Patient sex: M
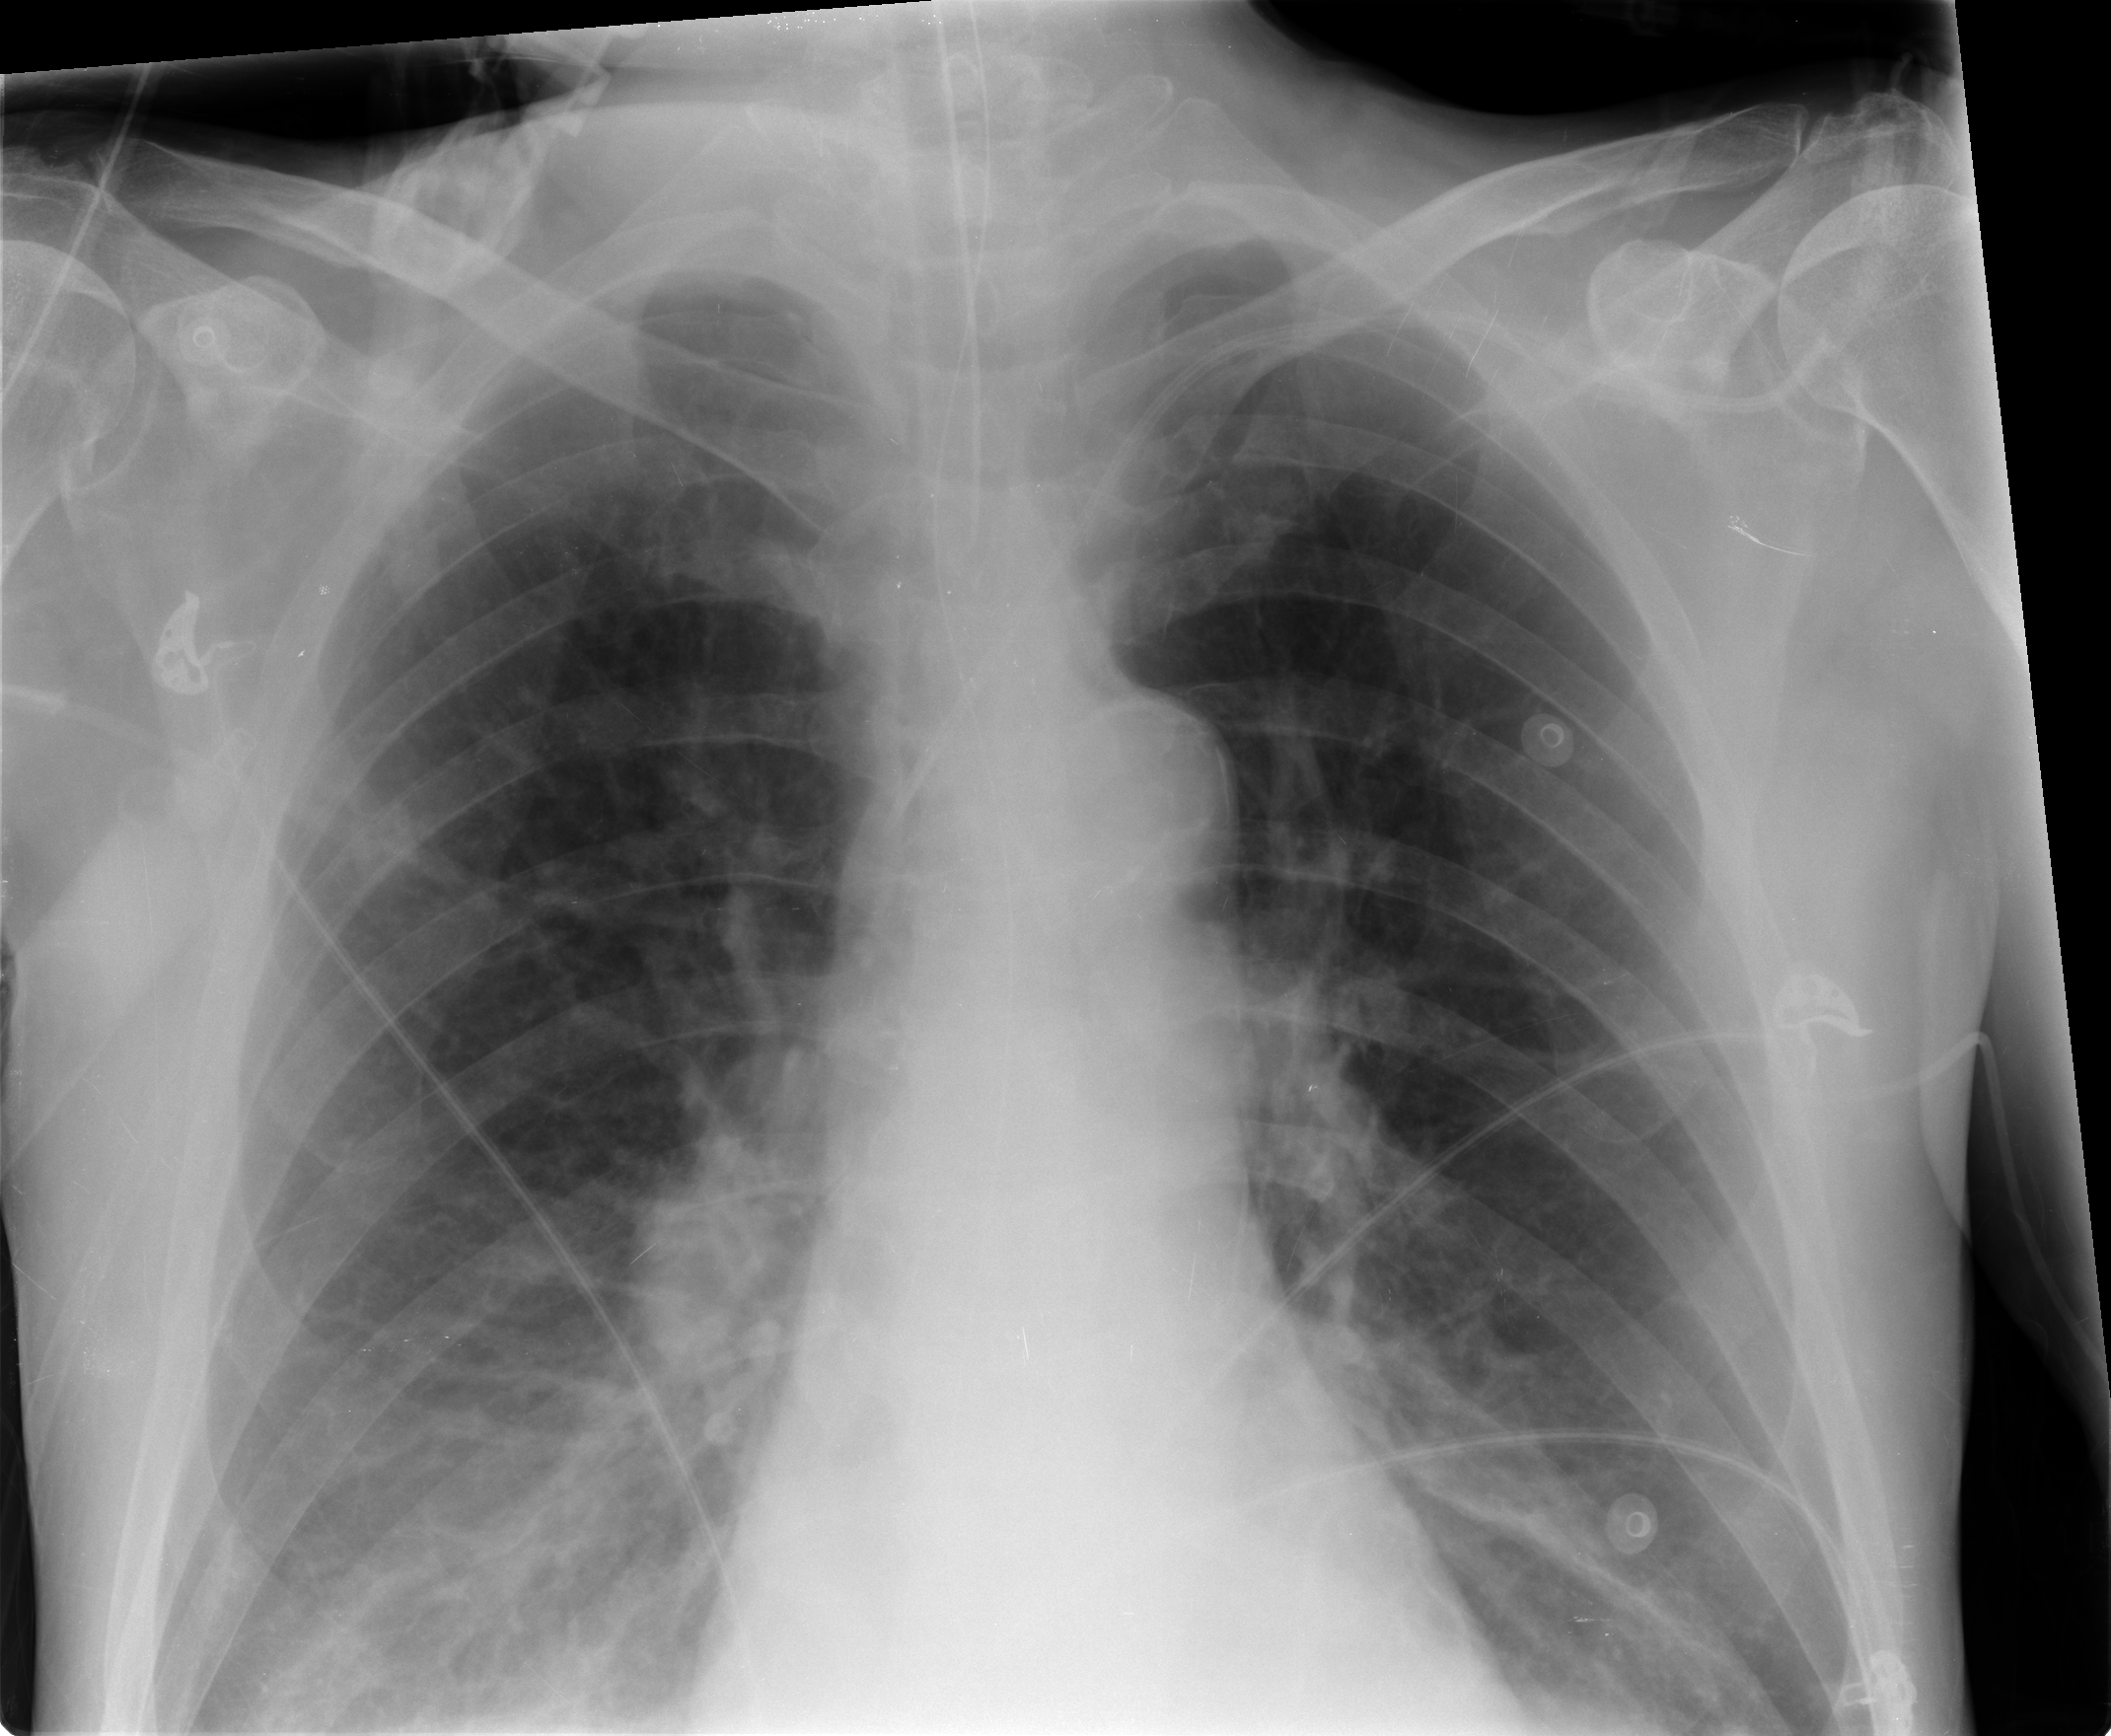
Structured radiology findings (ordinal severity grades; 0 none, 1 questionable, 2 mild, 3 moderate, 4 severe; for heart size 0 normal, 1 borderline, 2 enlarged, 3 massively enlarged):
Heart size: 0
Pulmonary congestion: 0
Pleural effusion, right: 1
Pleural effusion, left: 1
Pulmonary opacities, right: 0
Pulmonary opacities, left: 0
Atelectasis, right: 2
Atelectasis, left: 2